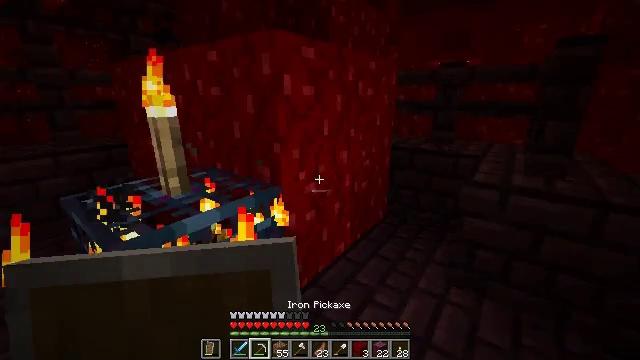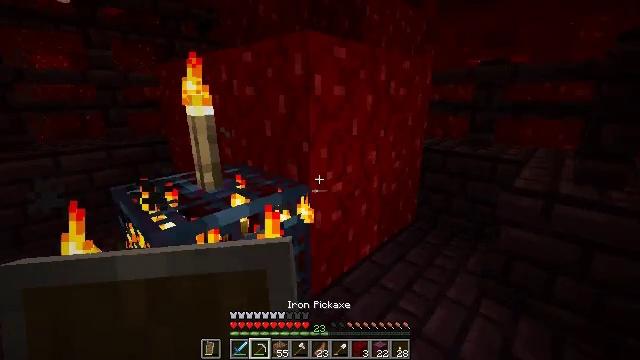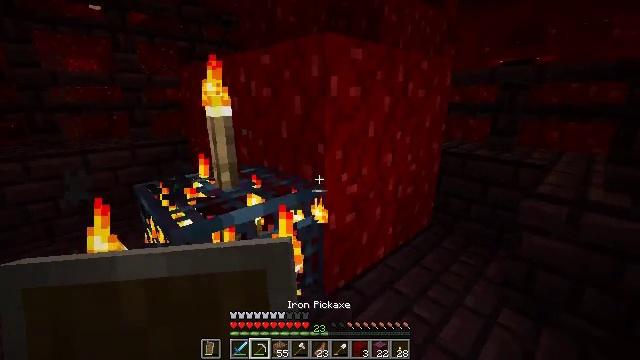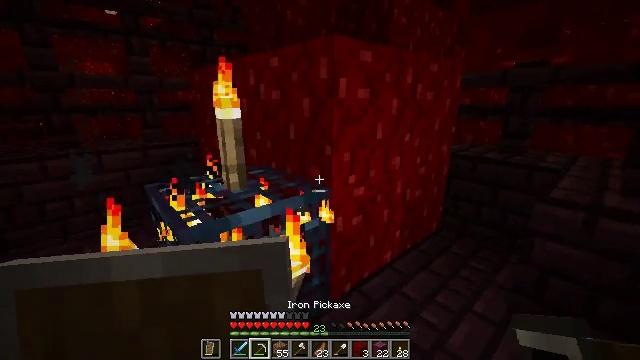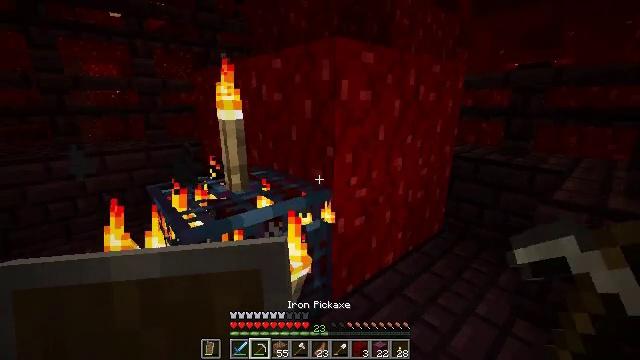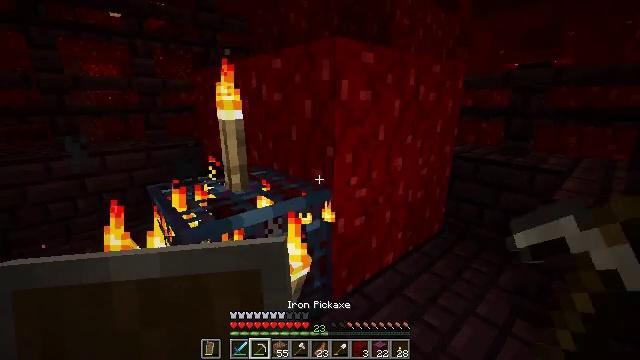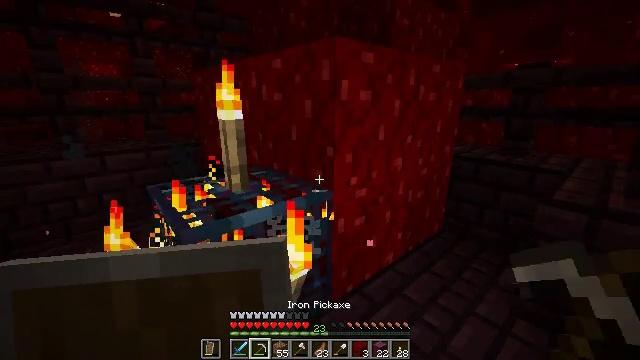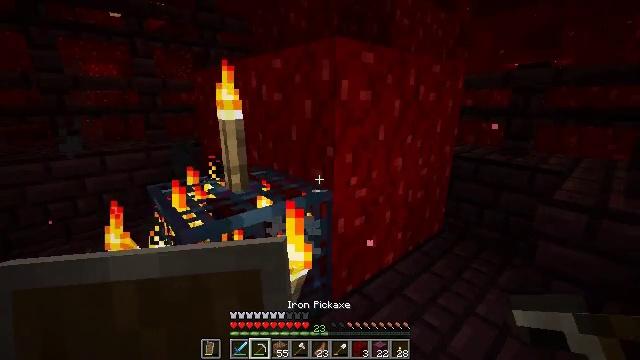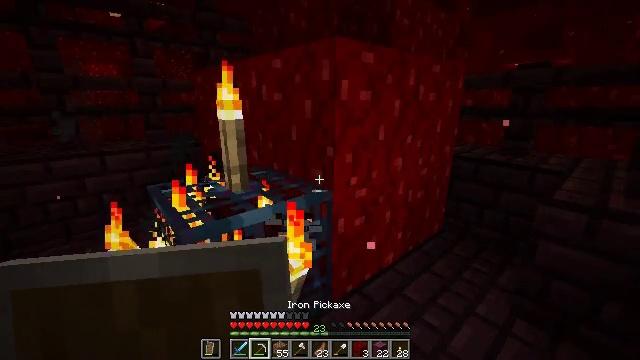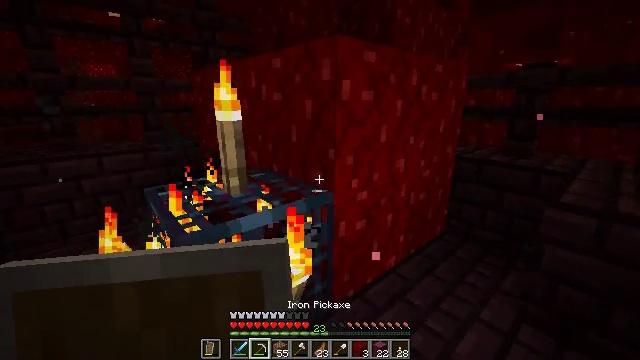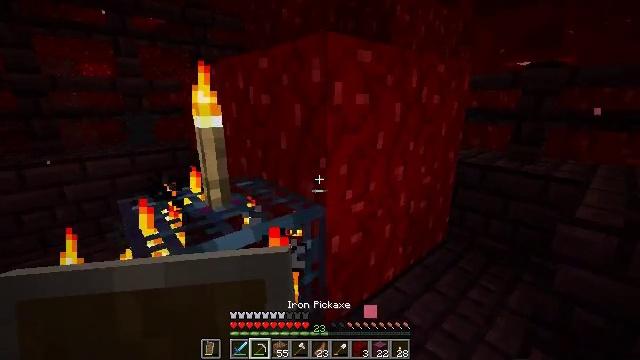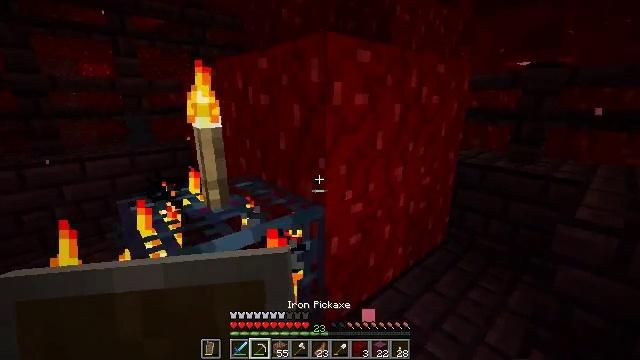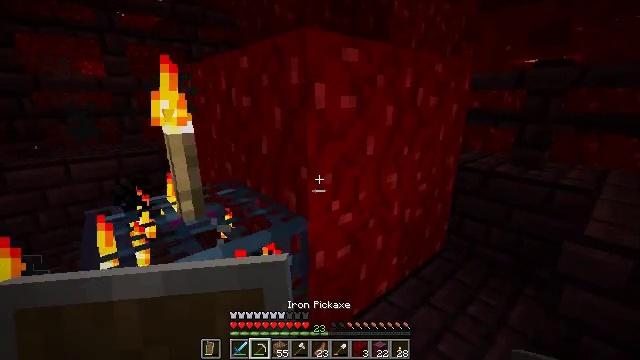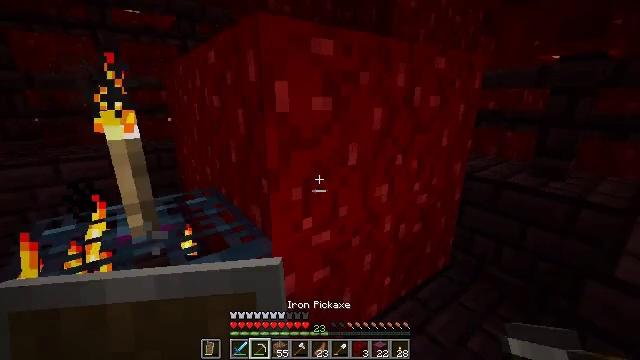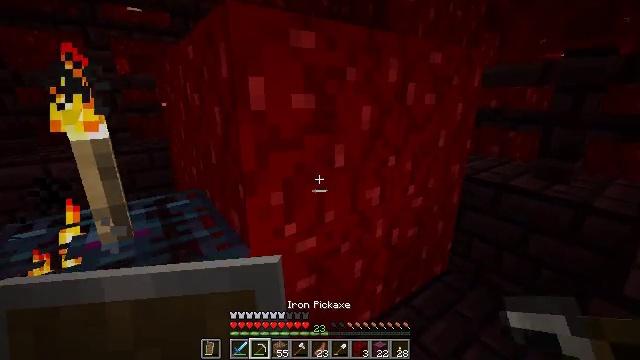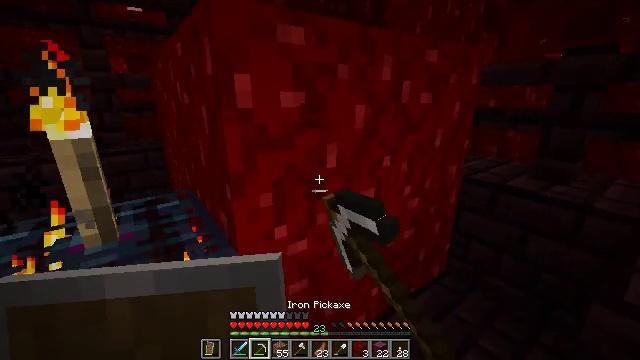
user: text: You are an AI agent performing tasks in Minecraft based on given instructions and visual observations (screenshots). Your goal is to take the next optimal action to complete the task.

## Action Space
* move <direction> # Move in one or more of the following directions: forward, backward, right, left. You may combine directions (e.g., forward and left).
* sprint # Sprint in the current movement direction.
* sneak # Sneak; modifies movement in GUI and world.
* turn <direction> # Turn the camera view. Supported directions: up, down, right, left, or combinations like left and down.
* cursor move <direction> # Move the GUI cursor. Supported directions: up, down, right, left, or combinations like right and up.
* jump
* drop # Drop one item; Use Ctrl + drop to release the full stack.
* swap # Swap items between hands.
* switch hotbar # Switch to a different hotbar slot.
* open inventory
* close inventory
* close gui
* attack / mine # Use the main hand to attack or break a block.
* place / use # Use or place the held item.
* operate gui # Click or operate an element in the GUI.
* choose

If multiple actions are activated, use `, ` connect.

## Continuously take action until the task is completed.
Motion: motion action
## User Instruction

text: Mine the nether wart block in the Nether.
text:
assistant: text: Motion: turn left
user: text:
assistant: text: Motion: turn left
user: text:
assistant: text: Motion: turn left
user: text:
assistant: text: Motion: no_op
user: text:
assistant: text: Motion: no_op
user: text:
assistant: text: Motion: no_op
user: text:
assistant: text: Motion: no_op
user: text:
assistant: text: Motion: no_op
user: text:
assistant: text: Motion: move forward
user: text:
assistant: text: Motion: move forward and move right
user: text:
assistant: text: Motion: move forward and move right
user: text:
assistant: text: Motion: move forward and move right
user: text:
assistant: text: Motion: move forward and move right, turn left
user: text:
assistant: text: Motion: attack / mine
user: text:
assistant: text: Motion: attack / mine
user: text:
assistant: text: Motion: attack / mine
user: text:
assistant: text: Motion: attack / mine
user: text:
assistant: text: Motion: attack / mine
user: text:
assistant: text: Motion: attack / mine
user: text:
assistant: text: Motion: attack / mine
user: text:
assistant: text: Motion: turn left and down, attack / mine
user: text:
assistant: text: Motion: attack / mine
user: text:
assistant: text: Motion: attack / mine
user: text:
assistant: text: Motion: attack / mine
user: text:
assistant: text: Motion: attack / mine
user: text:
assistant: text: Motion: attack / mine
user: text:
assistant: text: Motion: attack / mine
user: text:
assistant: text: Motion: attack / mine
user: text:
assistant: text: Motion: turn left and down, attack / mine
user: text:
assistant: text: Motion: turn left and down, attack / mine